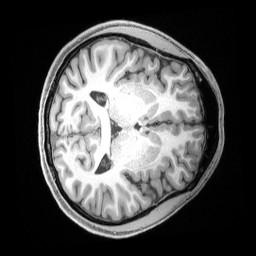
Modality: T1w
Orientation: axial
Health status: healthy
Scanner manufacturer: siemens
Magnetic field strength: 3 T
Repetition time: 2.4 s
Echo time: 0.00222 s